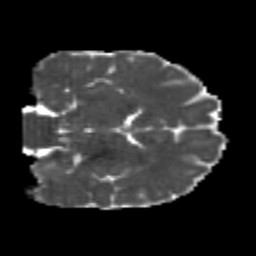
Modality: MD
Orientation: coronal
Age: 21
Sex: male
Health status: healthy
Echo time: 0.074 s